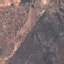
Land use / land cover: PermanentCrop